Question: In order to round the corner of an image, I am doing the following
'''
UIImageView *myView = [[UIImageView alloc] initWithFrame:CGRectMake(0, 0, size.width, size.height)];
[myView setImage:[UIImage imageNamed:@"xcode_57X57"]];
myView.layer.cornerRadius = 10.0;
myView.layer.borderWidth = 1.0;
myView.layer.borderColor = [UIColor blueColor].CGColor;
myView.layer.shadowRadius = 8;
'''
However, what I got is the corners of myView are rounded but the corners of an image.
The image below shows my issue.
If you encountered this problem before, please advice me on this.

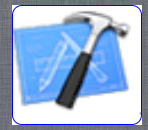
Answer: You need to clip subviews:
'''
myView.clipsToBounds = TRUE;
'''